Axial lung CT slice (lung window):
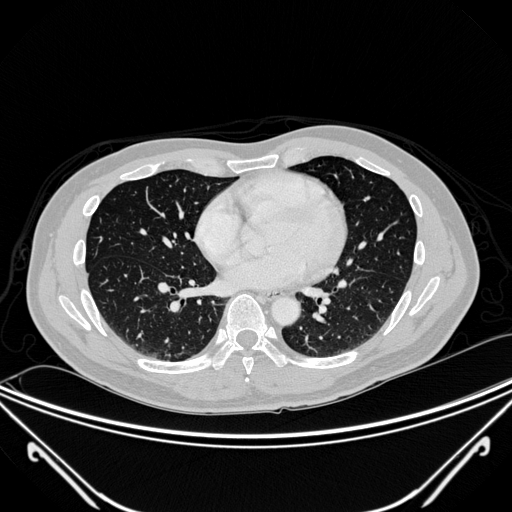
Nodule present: no